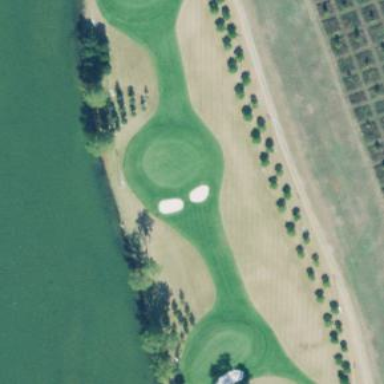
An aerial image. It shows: Golf course surrounded by greenery.